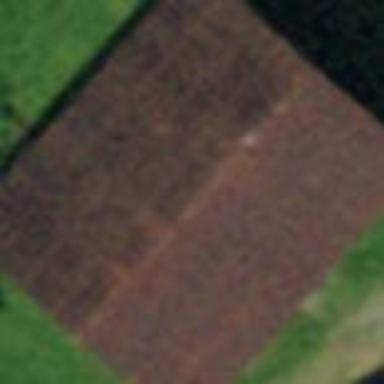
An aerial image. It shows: Barn.